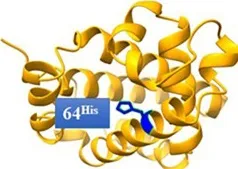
(B) The schematic diagram of the wild-type structure of haemoglobin.
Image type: radiology (ct)